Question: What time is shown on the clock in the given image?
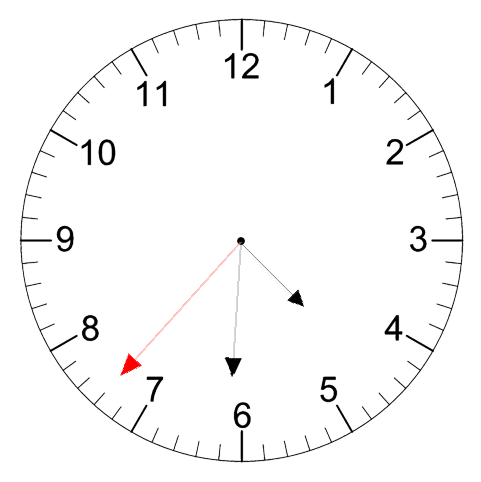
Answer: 04:30:37